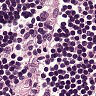
Metastatic tissue present: no